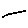
Label: line